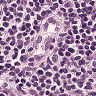
Metastatic tissue present: no